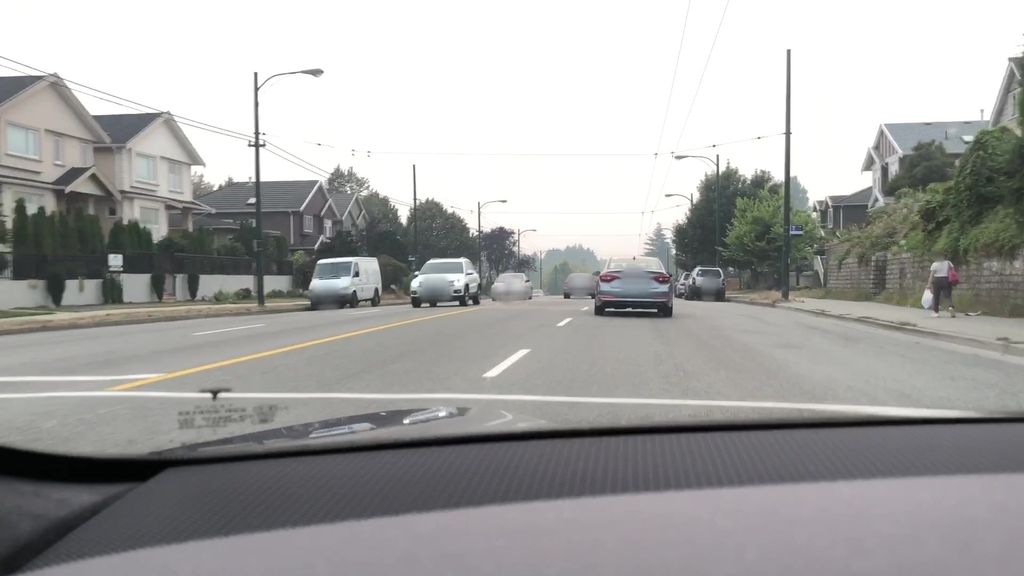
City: vancouver